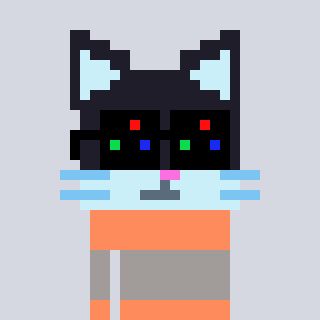
a pixel art character with square black sunglasses, a cat-shaped head and a peachy-colored body on a cool background